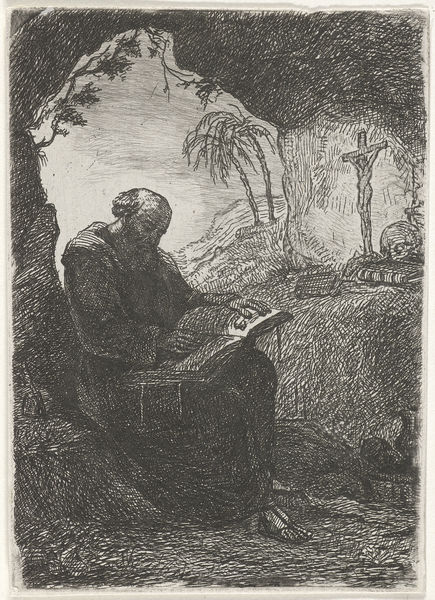
Titel: Monnik in een grot
Künstler: David van der (II) Kellen
Standort: Amsterdam
Institution: Rijksmuseum
Schlagwörter: bäume, licht, ast, stamm, wald, krug, lesen, buch, fuss, kreuz, sandale, lesezeichen, totenkopf, mönch, tonsur, möch